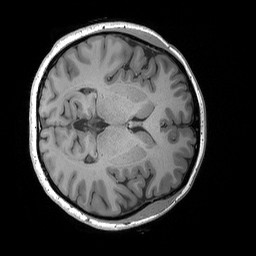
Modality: T1w
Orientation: axial
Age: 21